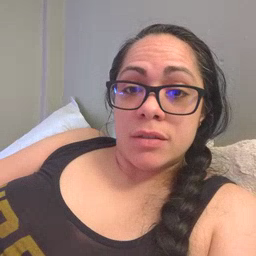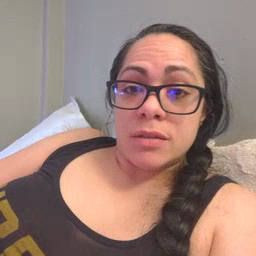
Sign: tooth